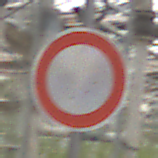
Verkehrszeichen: VerbotFahrzeugeAllerArt
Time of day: Midday
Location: Roofed (Special)
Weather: Overcast
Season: NotSpecified
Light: Natural